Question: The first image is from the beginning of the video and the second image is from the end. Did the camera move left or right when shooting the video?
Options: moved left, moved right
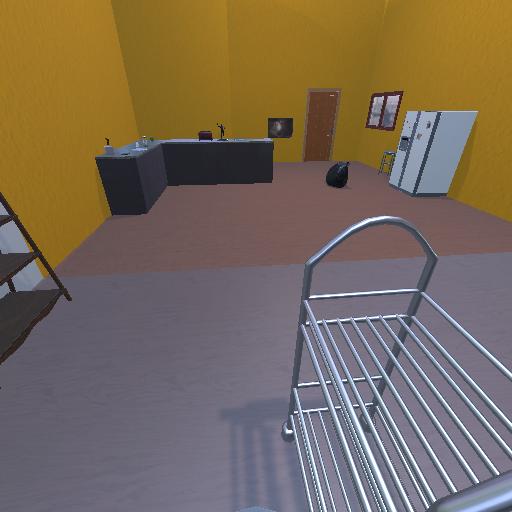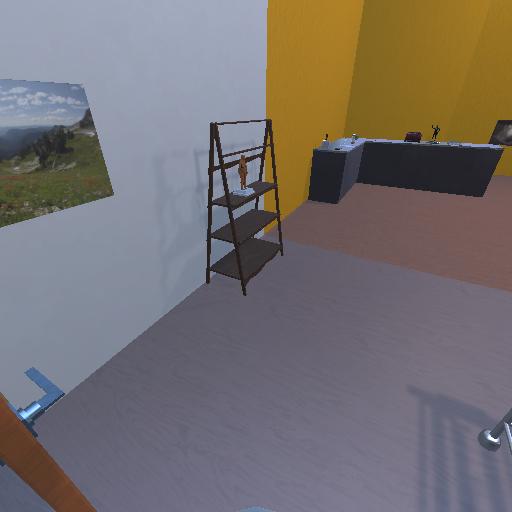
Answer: moved left